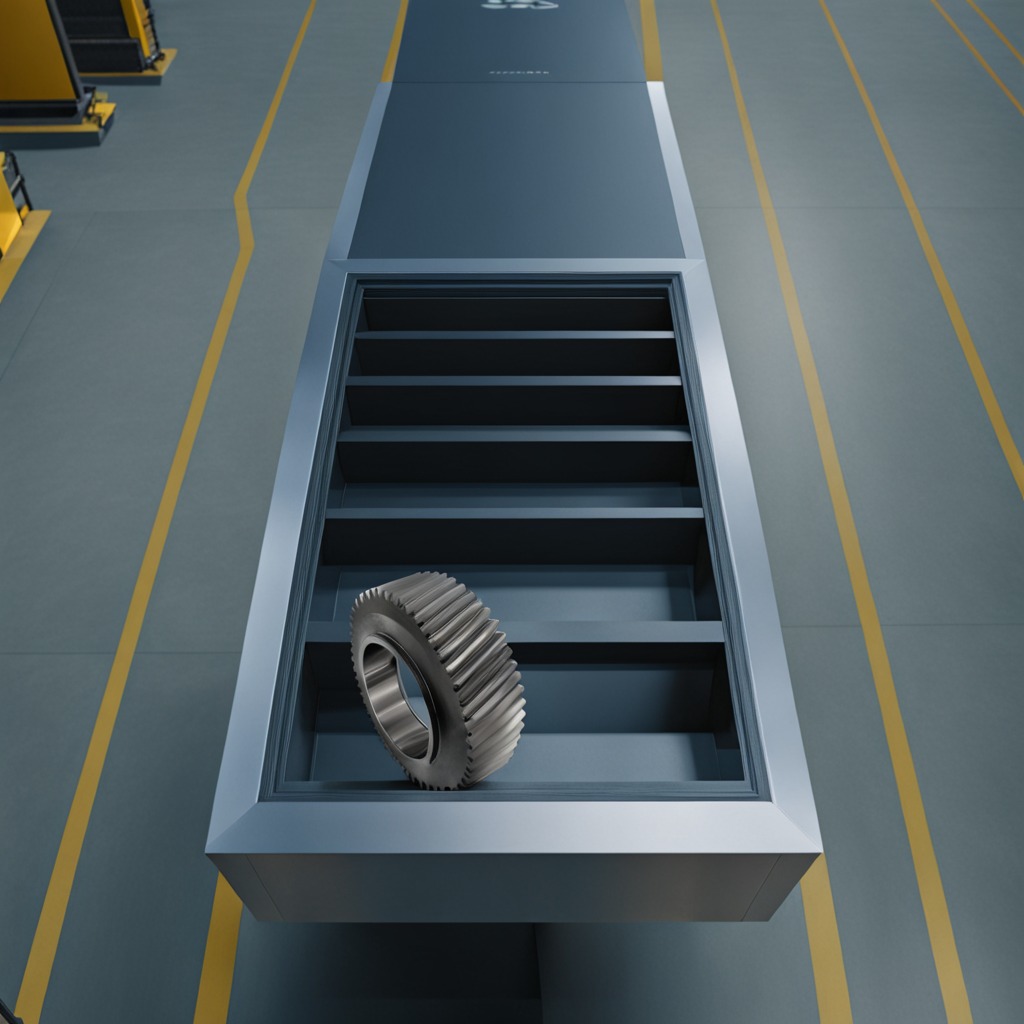
A steel gear with teeth lies on a toolbox surface in an airplane hangar workshop 8K.